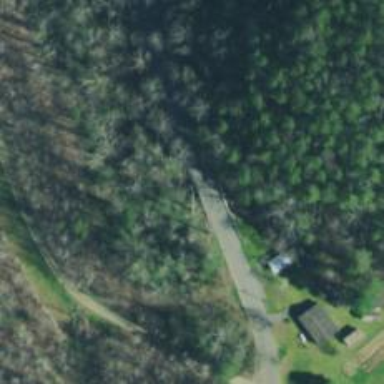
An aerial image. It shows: Culvert tunnel.